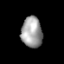
Tissue: lung
Cell type: Epithelial cells
Senescence score: 0.1495
Nuclear area (px): 633
Mean DAPI intensity: 158.907